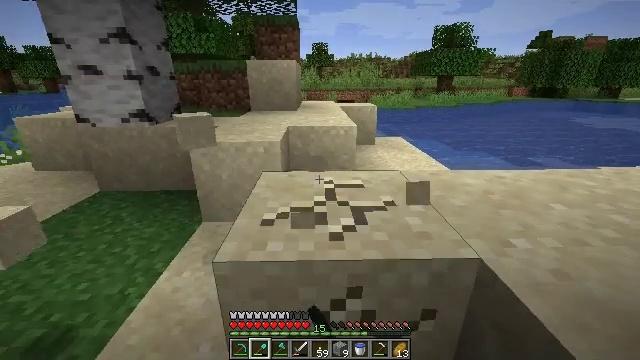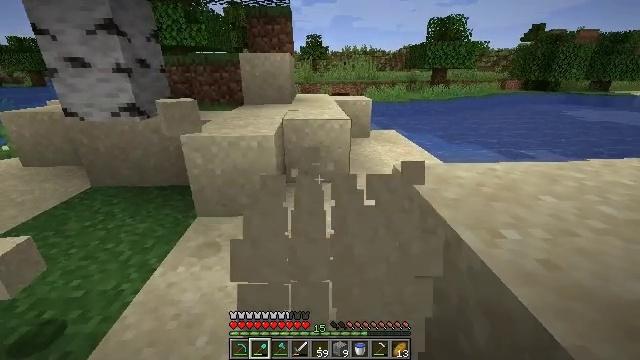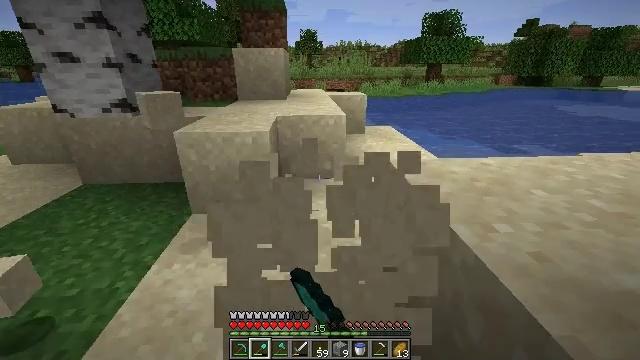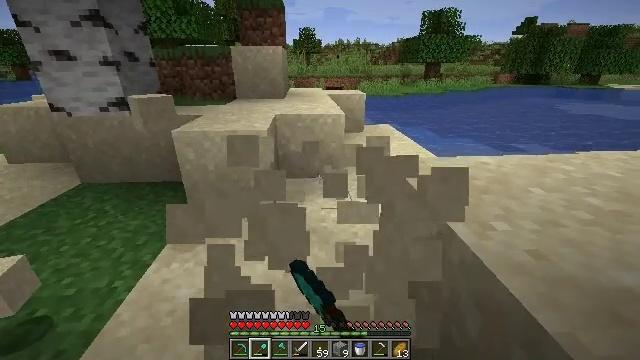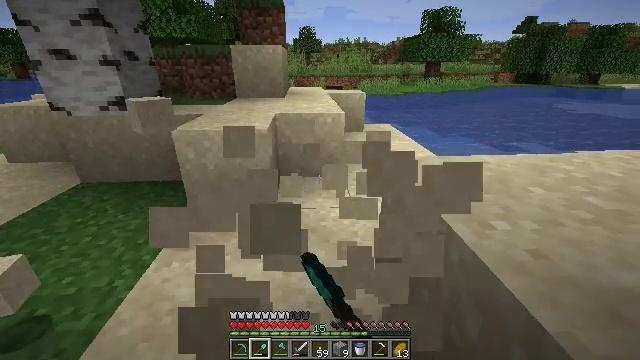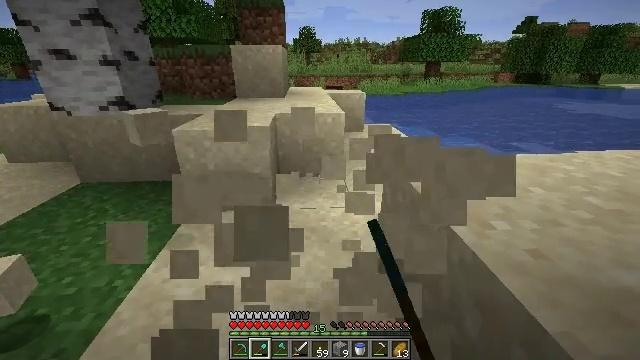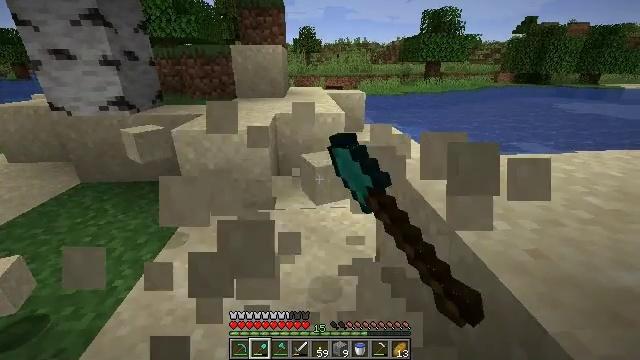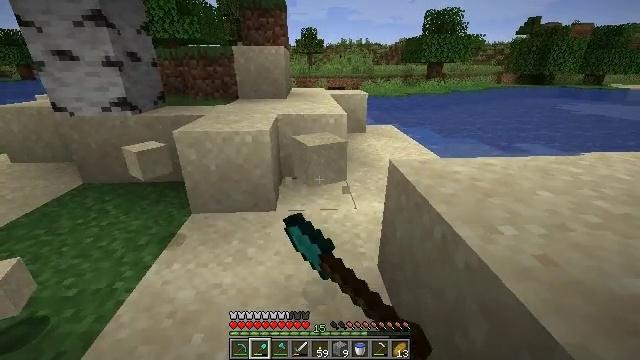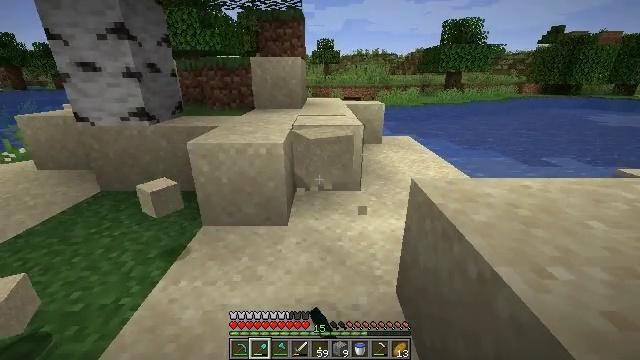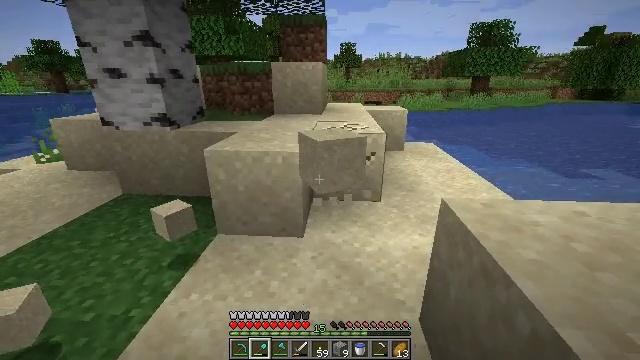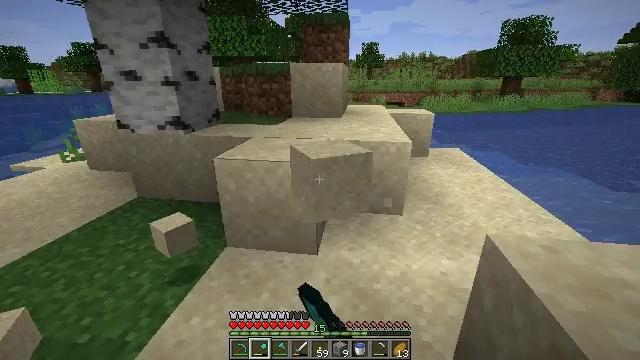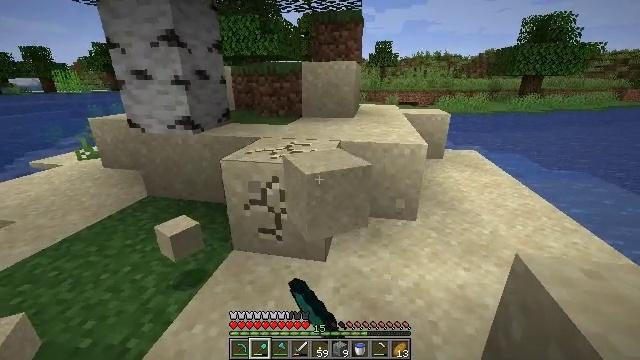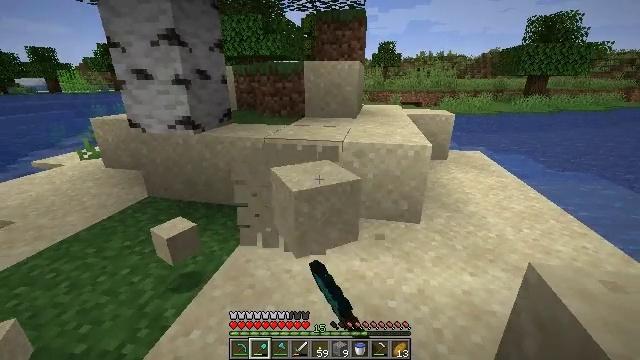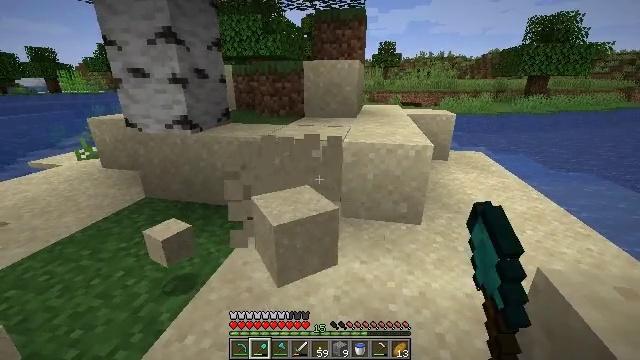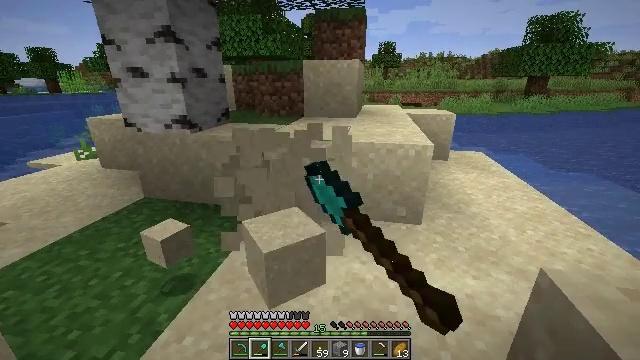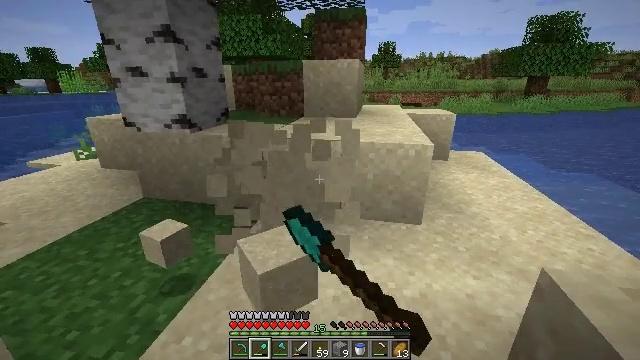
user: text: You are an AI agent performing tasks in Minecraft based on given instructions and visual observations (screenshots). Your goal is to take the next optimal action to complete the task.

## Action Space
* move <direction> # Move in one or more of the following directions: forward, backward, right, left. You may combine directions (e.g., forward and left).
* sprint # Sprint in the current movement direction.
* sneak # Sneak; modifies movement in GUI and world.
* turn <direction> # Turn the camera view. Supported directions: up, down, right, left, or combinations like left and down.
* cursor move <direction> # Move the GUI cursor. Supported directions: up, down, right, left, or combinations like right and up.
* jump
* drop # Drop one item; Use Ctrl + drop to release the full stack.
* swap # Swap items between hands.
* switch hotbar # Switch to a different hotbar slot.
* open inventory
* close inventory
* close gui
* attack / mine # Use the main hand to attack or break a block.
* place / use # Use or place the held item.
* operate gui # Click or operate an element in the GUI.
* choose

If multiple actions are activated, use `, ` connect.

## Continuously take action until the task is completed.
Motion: motion action
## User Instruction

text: Break the sand block.
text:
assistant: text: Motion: turn right and down, attack / mine
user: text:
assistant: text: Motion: turn right, attack / mine
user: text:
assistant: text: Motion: attack / mine
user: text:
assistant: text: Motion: attack / mine
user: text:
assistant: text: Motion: attack / mine
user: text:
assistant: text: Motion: attack / mine
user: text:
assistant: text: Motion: move forward, attack / mine
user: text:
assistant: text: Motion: move forward, turn left and up, attack / mine
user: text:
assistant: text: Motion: move forward, turn left, attack / mine
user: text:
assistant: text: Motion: move forward, turn left, attack / mine
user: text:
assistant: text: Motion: turn left, attack / mine
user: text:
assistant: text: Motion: attack / mine
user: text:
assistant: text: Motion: attack / mine
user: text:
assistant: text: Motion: attack / mine
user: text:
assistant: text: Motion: attack / mine
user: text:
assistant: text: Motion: move forward, attack / mine
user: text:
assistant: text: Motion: move forward, attack / mine
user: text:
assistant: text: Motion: move forward and move right, turn right, attack / mine
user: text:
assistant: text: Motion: move forward and move right, turn right, attack / mine
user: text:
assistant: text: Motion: move forward and move right, attack / mine
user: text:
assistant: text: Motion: attack / mine
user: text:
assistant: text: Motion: attack / mine
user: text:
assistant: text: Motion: attack / mine
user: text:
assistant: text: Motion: turn left, attack / mine
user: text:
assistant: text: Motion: attack / mine
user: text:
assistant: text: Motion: turn left, attack / mine
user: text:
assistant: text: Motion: move forward and move left, turn left, attack / mine
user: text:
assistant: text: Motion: move forward and move left, turn left, attack / mine
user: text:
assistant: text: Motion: move forward and move left, turn left, attack / mine
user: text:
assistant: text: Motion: move forward and move left, attack / mine